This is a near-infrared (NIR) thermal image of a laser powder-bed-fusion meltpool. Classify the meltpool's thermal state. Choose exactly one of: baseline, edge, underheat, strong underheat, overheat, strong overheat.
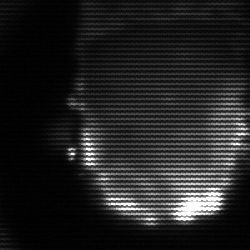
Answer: baseline